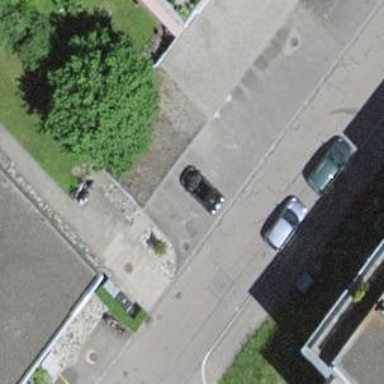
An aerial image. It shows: Garage building.